Question: I have a ASP.NET MVC 4 application.
Let's say I have 4 records from my db that has a field address.
How can I send this addresses to a google maps control(or directly to the maps.google.com website) ?

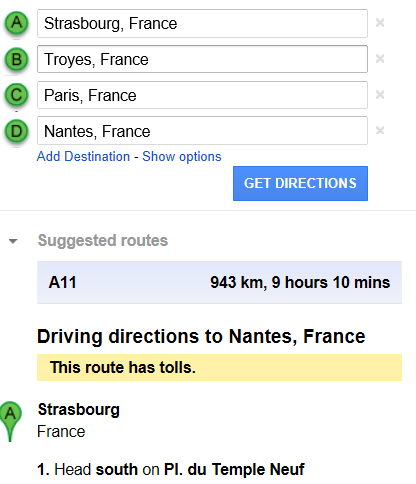
Answer: Use the first adress as 'saddr'-parameter(start-address) and the other 3, separated by '+to:' as 'daddr'-parameter(destination-address)
<URL>
<URL>